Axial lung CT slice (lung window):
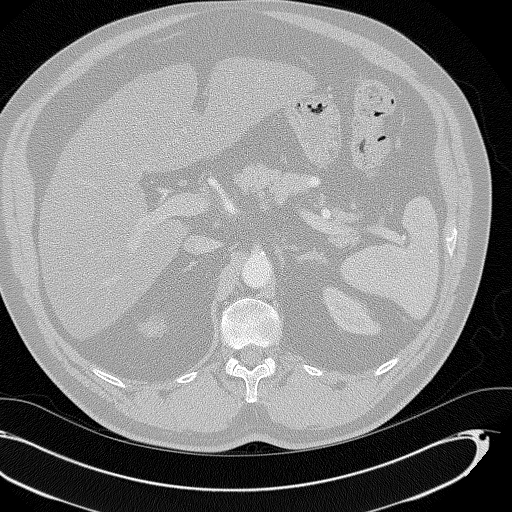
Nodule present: no